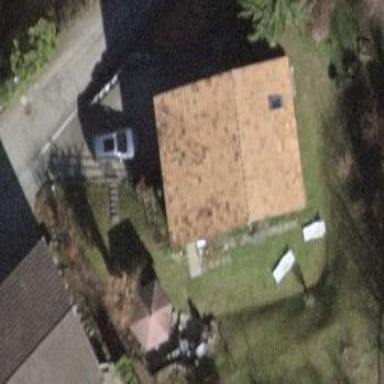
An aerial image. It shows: Simple and straightforward house.